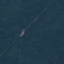
Land use / land cover class: Forest